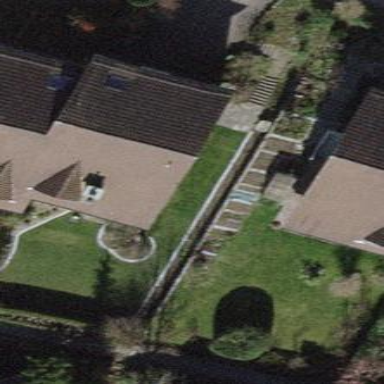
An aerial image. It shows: Semidetached house with tile roof.